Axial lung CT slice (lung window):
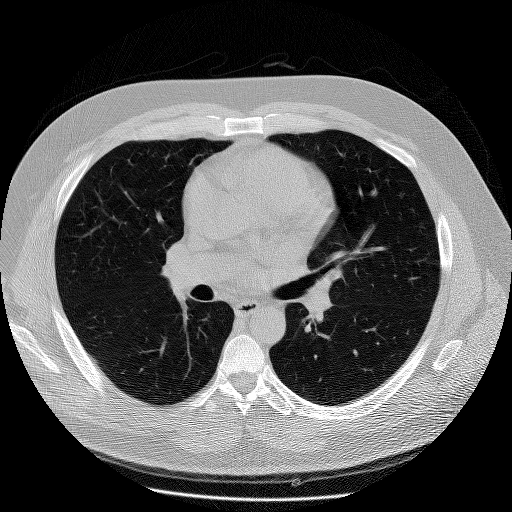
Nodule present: no